Field crop: maize
Growth stage: 2
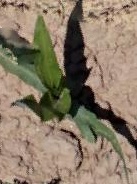
Species: maize